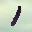
Label: 1